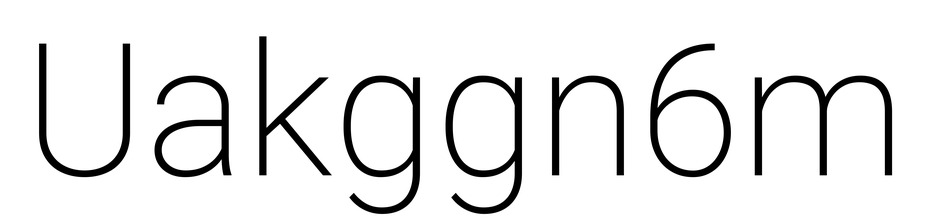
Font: Roboto_ExtraLight